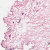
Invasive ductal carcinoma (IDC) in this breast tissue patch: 0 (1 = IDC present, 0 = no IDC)